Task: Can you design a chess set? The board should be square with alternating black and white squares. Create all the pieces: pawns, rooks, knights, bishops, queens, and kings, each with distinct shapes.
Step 2671:
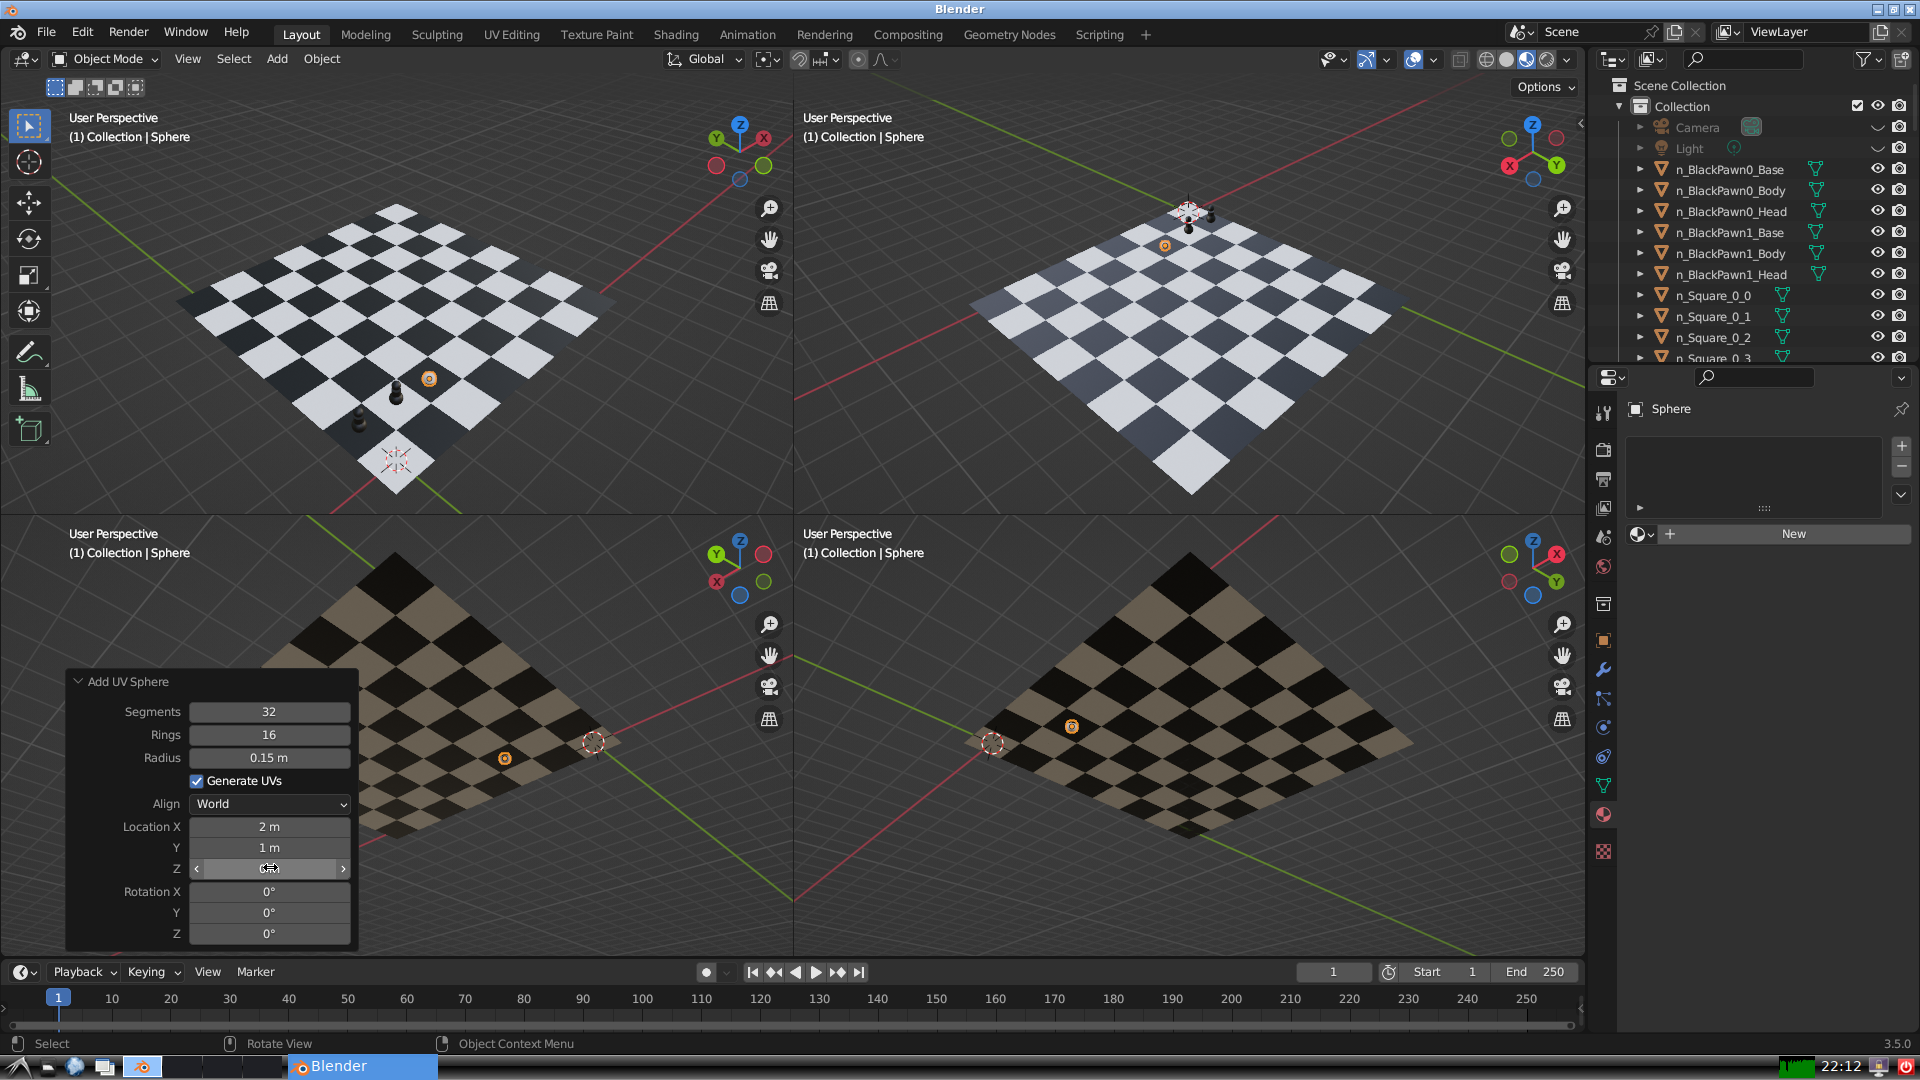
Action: click: no